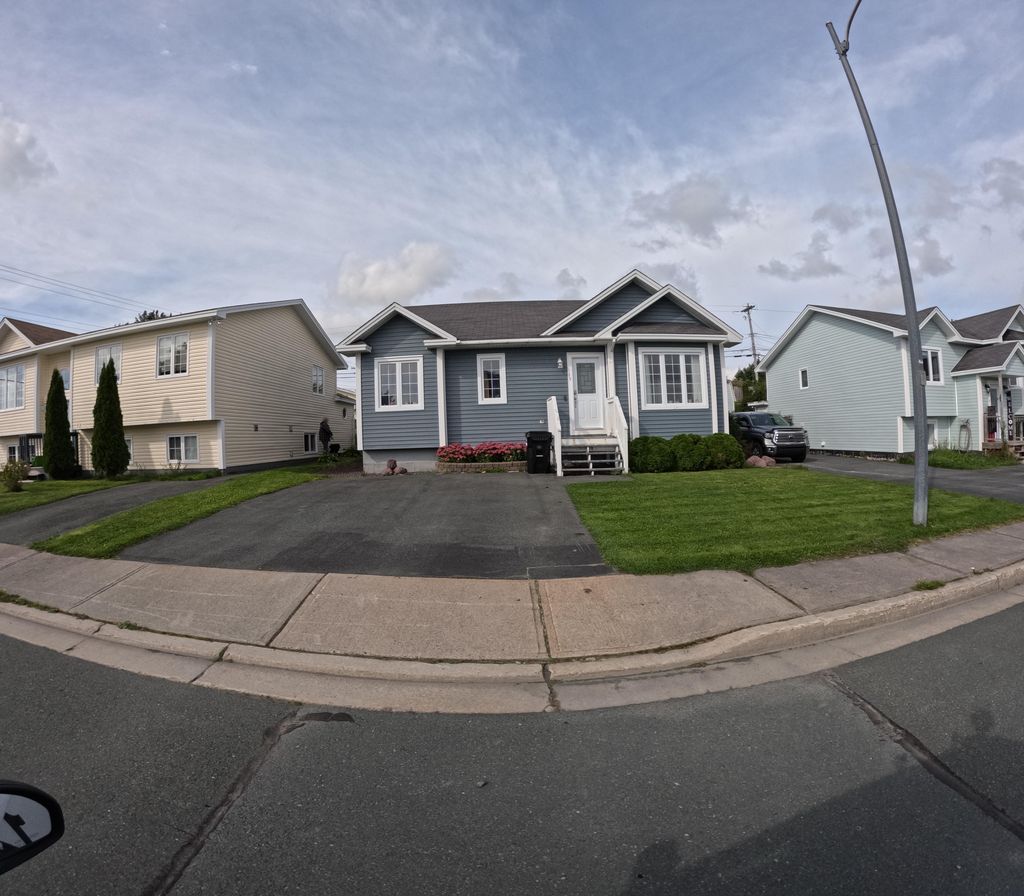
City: st_johns